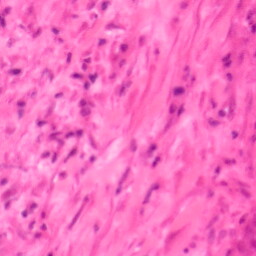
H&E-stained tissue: Colon